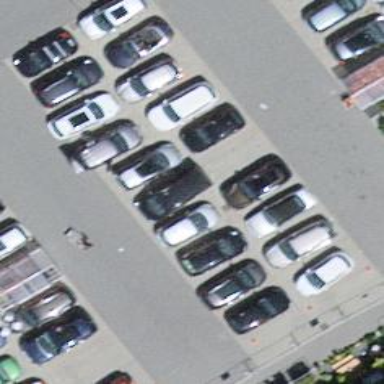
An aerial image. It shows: Parking area with surface.